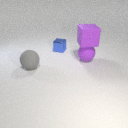
large gray rubber sphere to the left of small blue metal cube